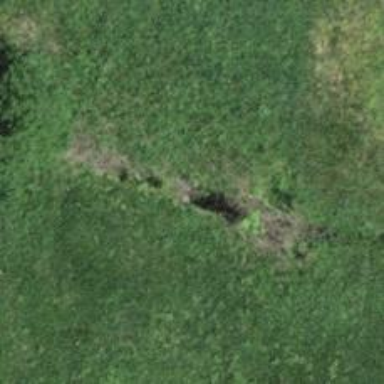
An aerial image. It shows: Ditch in the surroundings.